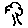
Label: tree